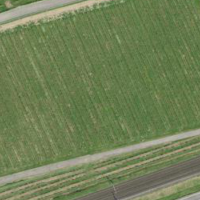
EUNIS habitat code: 40
Species observed at this site:
Corvus corone
Dendrocopos major
Galeruca tanaceti
Buteo buteo
Sylvia atricapilla
Chroicocephalus ridibundus
Larus michahellis
Cygnus olor
Ardea alba
Erithacus rubecula
Dryocopus martius
Pica pica
Phoenicurus ochruros
Garrulus glandarius
Columba livia
Falco tinnunculus
Picus viridis
Accipiter nisus
Motacilla cinerea
Sturnus vulgaris
Chloris chloris
Linaria cannabina
Streptopelia decaocto
Passer domesticus
Fringilla coelebs
Carduelis carduelis
Turdus merula
Columba palumbus
Parus major
Hirundo rustica
Milvus migrans
Milvus milvus
Motacilla alba
Delichon urbicum